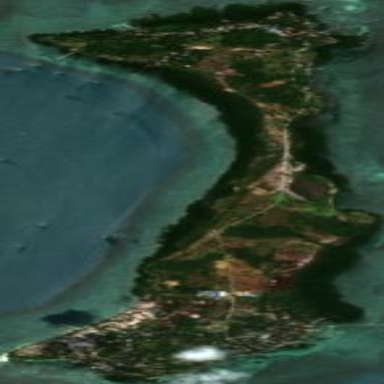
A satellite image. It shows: Island with natural coastline.